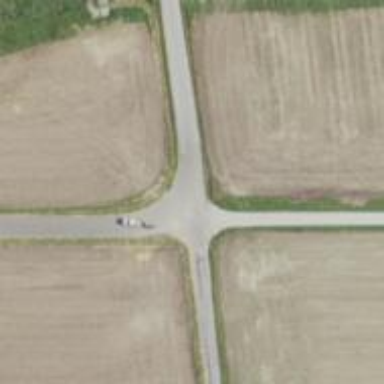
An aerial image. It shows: Stop road.